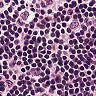
Metastatic tissue present: yes